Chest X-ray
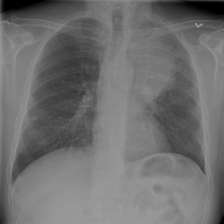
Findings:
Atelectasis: negative
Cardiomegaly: negative
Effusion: negative
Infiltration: negative
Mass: positive
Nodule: positive
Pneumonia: negative
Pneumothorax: negative
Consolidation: positive
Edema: negative
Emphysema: negative
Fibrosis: negative
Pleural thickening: positive
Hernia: negative